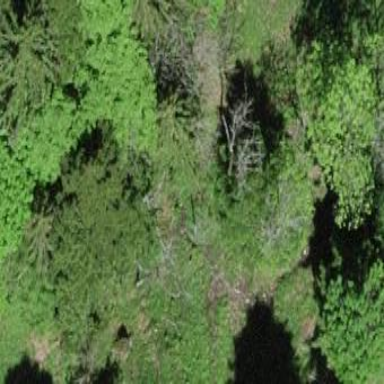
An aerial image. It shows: Forest area.